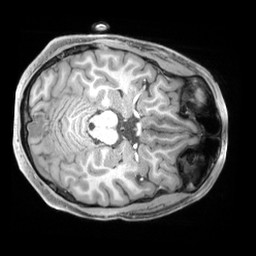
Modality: T1w
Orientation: axial
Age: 23
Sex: male
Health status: ill
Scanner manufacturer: siemens
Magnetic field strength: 3 T
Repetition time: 2.2 s
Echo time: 0.00218 s